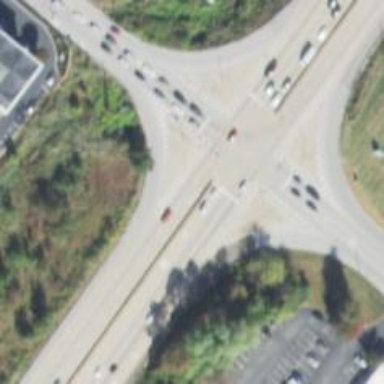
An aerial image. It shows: Trunk link highway.